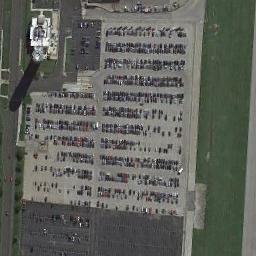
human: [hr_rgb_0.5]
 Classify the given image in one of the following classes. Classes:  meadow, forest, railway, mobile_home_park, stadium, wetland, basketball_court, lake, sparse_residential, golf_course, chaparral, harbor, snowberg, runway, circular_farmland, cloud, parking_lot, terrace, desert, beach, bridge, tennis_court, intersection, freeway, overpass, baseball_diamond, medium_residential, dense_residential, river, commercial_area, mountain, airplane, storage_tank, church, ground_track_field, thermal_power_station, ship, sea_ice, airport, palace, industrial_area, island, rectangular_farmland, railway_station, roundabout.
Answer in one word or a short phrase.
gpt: parking_lot